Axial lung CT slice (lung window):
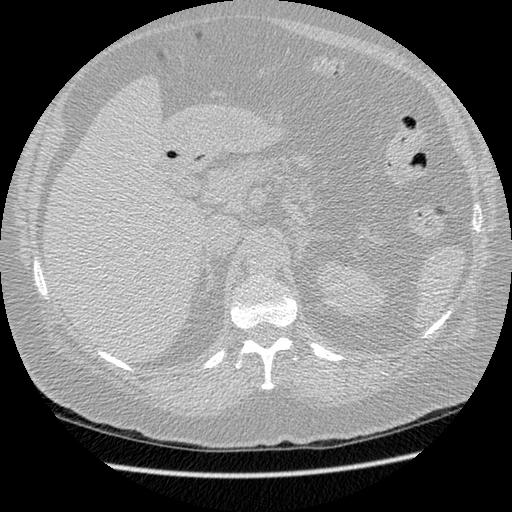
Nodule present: no